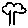
Label: tree